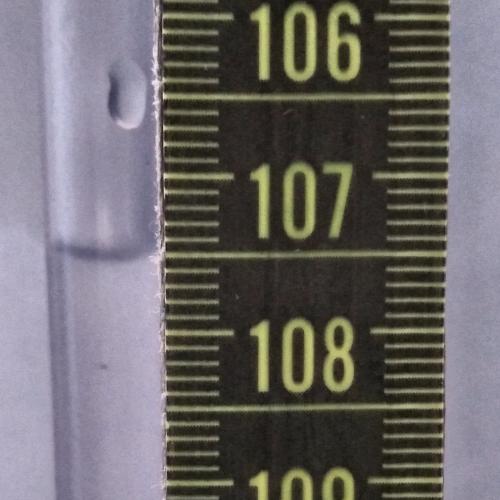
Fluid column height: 107.5 cm